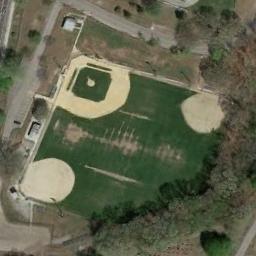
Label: baseball_diamond